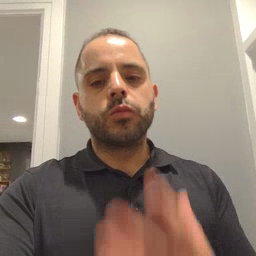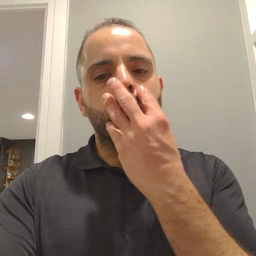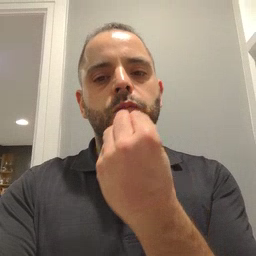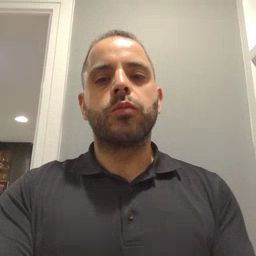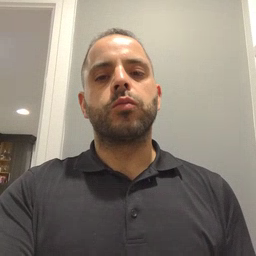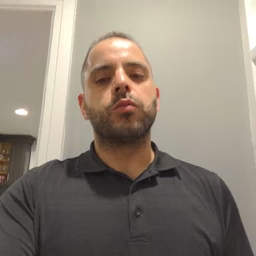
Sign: wolf